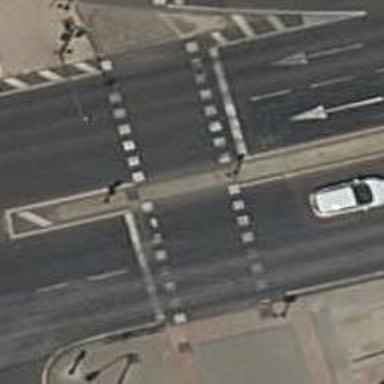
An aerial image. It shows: Road crossing with traffic signals.